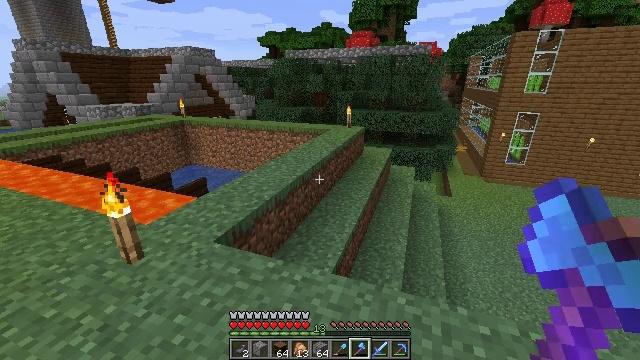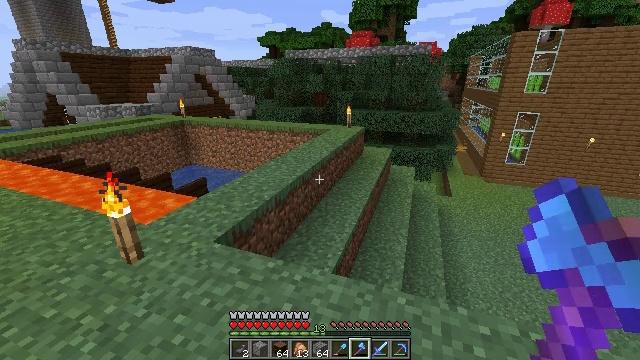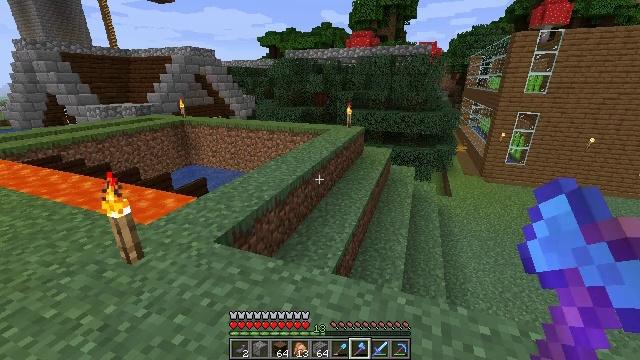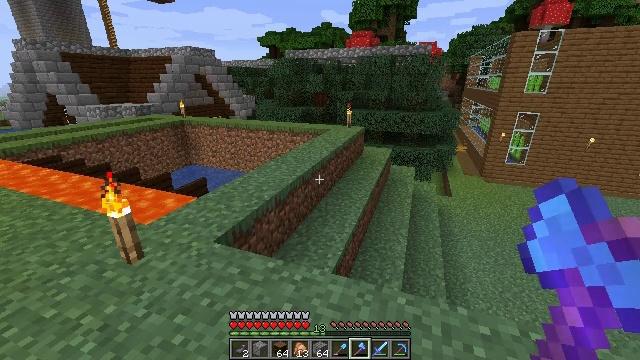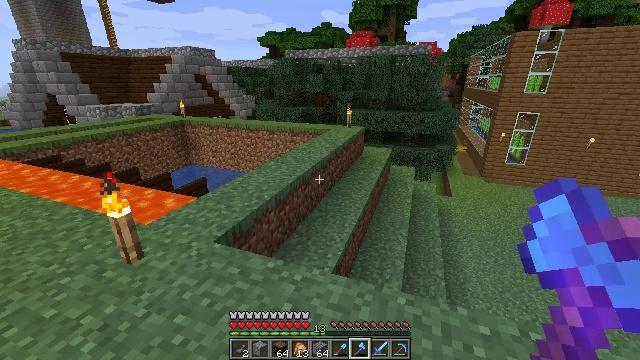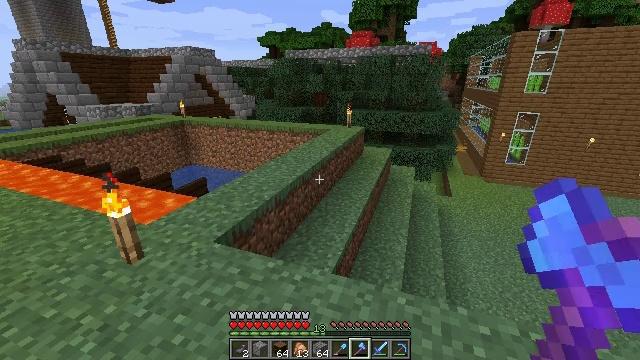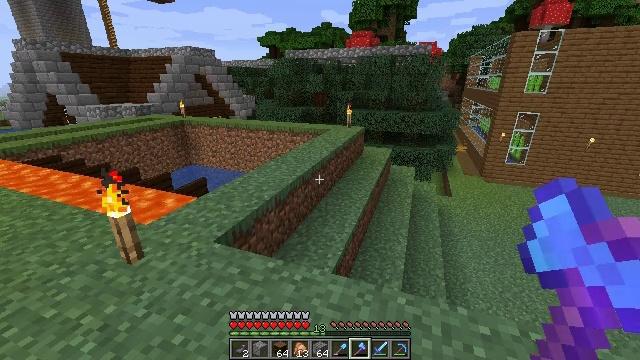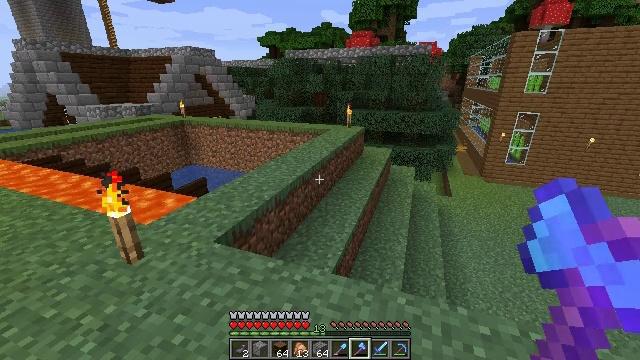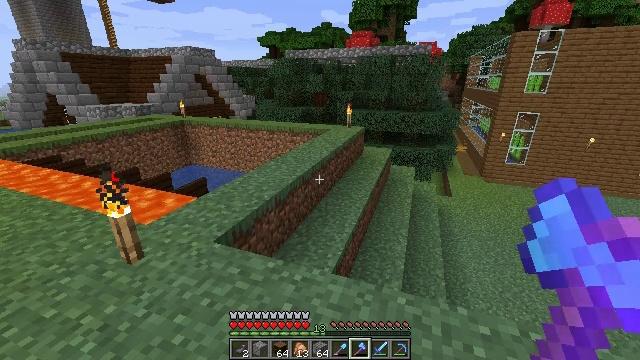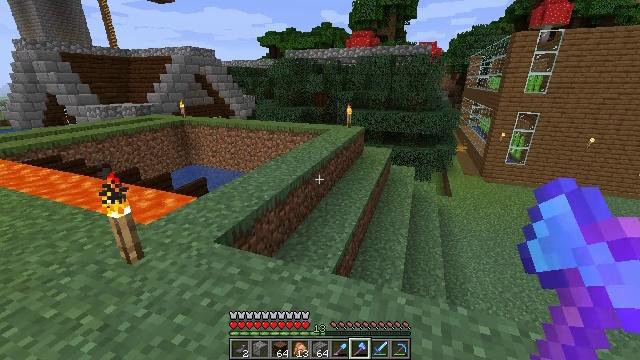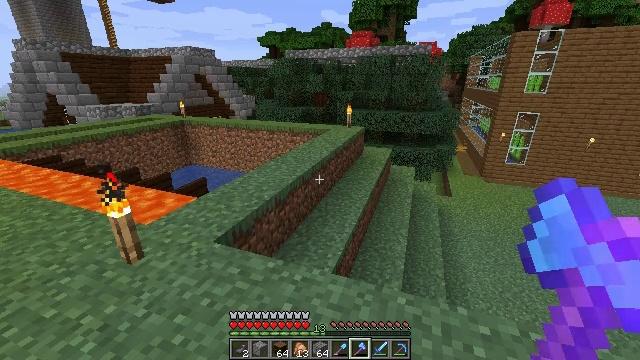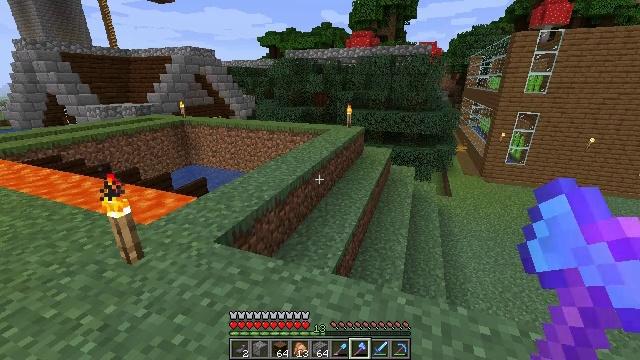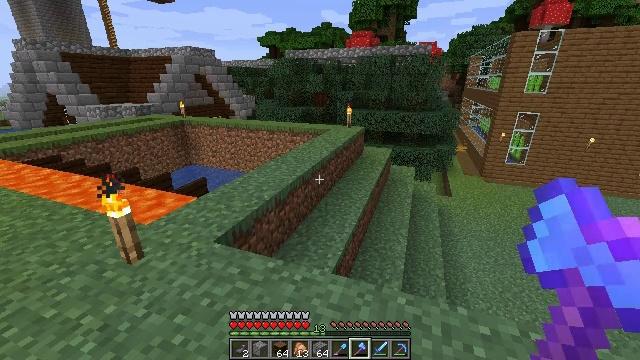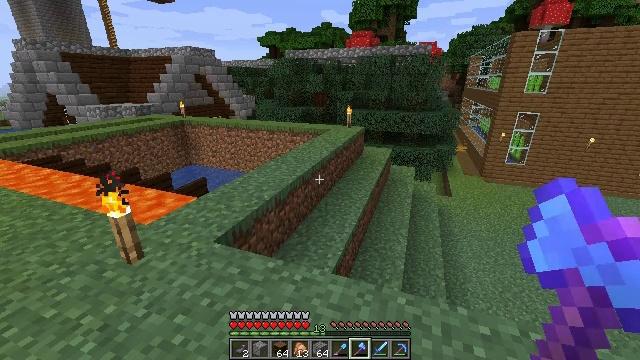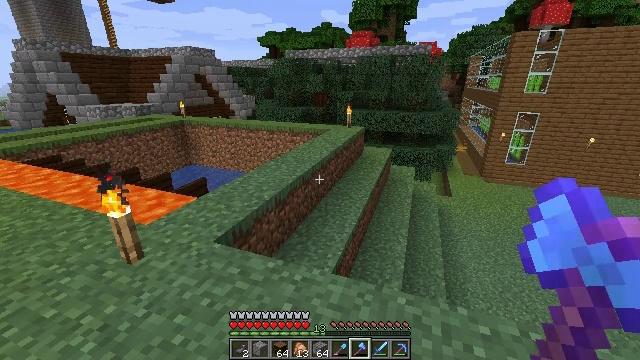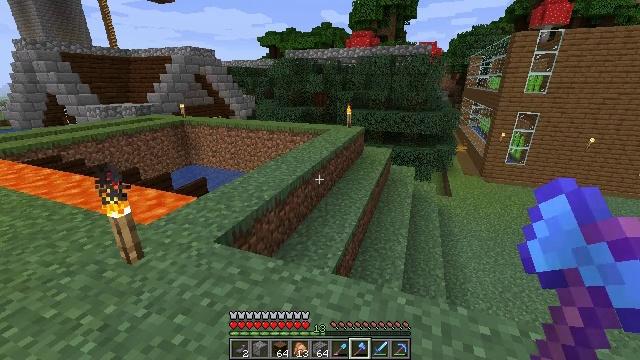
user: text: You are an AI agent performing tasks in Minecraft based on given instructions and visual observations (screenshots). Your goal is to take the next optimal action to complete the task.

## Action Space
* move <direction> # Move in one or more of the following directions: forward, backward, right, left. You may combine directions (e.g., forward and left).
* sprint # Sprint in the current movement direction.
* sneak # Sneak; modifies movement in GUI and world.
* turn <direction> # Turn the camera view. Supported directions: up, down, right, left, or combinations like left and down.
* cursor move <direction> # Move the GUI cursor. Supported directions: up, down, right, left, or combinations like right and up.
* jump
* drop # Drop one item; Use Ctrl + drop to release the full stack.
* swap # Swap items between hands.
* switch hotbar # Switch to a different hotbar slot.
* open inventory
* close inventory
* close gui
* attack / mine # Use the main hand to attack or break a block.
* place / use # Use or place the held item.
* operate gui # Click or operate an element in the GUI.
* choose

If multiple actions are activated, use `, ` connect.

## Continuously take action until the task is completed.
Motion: motion action
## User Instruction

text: Gather wheat by left-clicking on it.
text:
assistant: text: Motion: no_op
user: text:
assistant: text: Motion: no_op
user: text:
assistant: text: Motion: no_op
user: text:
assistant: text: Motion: no_op
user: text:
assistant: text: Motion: no_op
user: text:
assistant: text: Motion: no_op
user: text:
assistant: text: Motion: no_op
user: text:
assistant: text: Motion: no_op
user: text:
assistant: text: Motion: no_op
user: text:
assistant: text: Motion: no_op
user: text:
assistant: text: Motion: no_op
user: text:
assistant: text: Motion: no_op
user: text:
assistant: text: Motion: no_op
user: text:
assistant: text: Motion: no_op
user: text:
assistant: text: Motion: no_op
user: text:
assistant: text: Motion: no_op
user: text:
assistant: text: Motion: no_op
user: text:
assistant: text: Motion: no_op
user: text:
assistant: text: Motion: no_op
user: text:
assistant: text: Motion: no_op
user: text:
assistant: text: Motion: no_op
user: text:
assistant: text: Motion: no_op
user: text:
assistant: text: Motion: no_op
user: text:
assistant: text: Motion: no_op
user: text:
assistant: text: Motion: no_op
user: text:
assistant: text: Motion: no_op
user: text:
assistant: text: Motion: no_op
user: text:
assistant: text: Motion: no_op
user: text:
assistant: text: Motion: no_op
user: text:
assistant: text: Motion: no_op